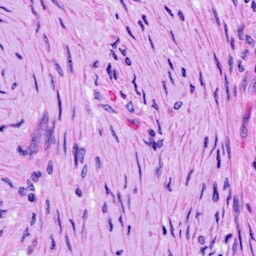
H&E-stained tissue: Ovarian